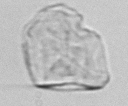
Label: detritus_transparent